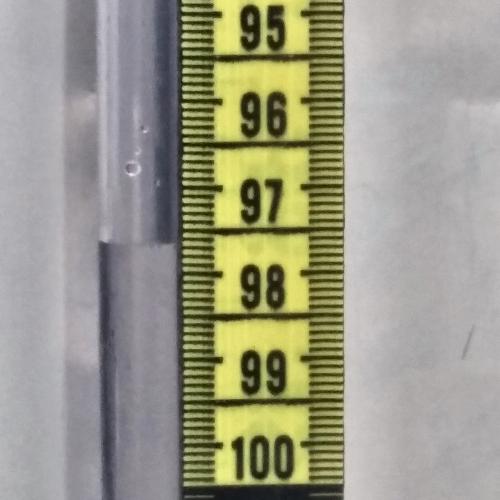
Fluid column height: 97.6 cm